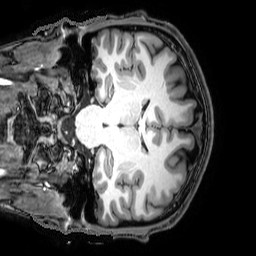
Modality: T1w
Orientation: sagittal
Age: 21
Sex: male
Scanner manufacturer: philips
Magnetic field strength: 3 T
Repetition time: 8.106 s
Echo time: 3.705 s